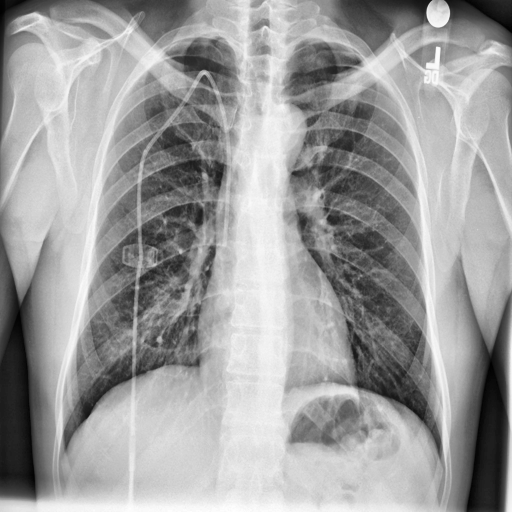
Finding: NORMAL